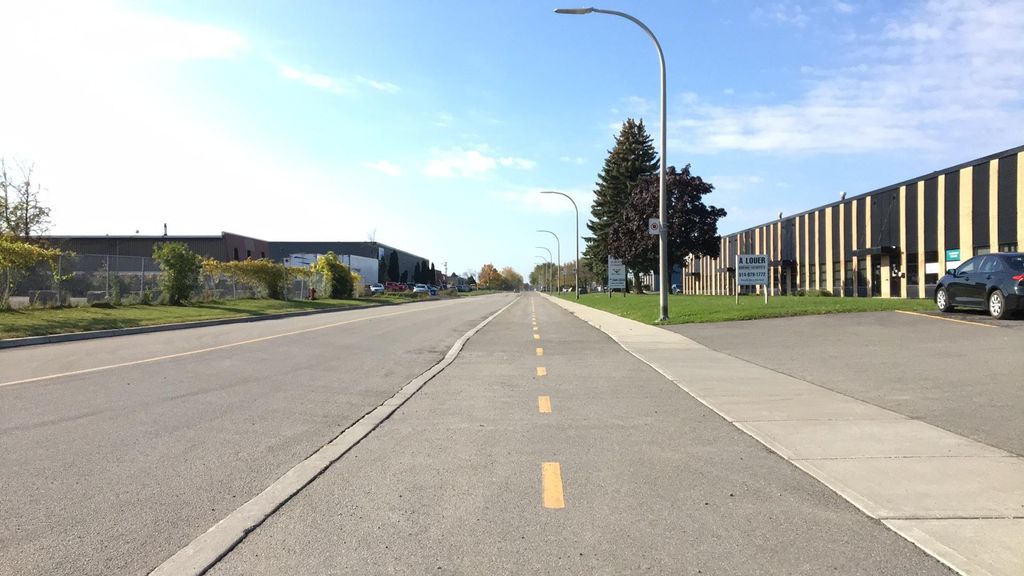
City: montreal